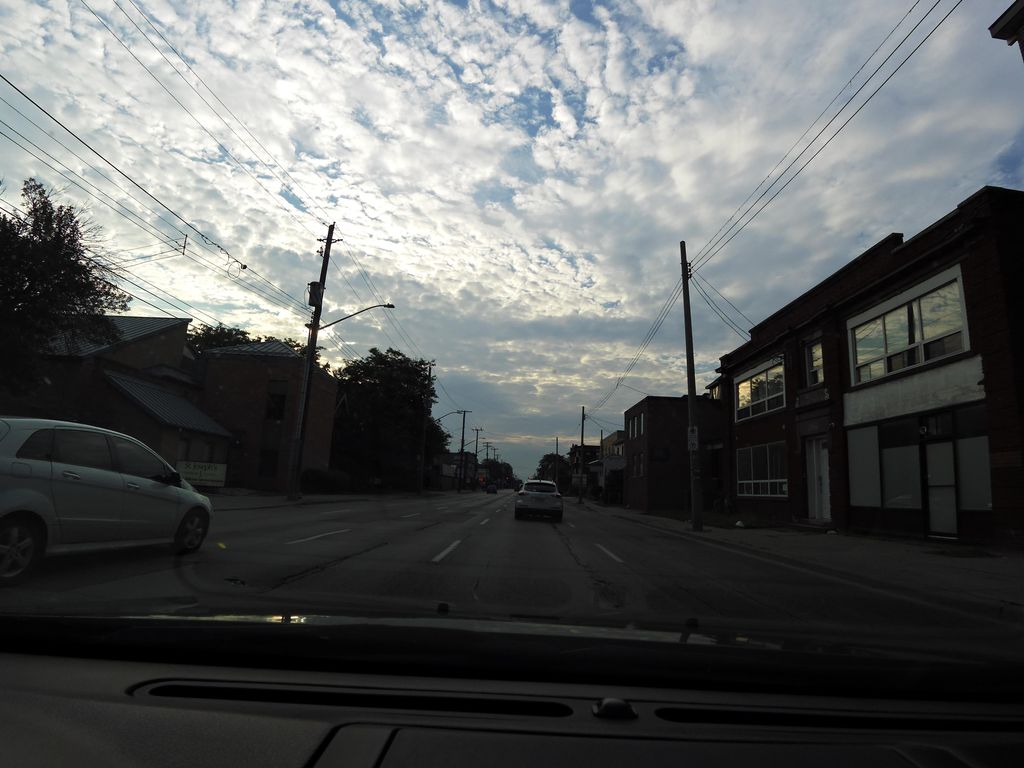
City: hamilton